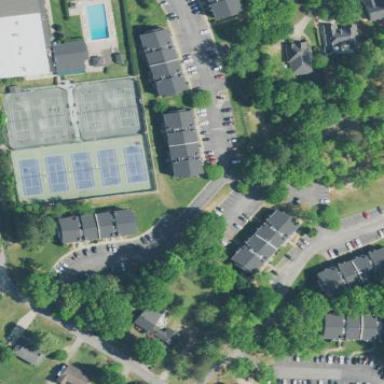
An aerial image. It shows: Tennis court in leisure pitch.